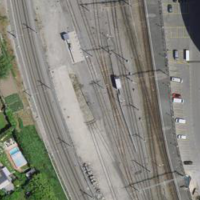
EUNIS habitat code: 57
Species observed at this site:
Eschscholzia californica
Lonicera caerulea
Cydonia oblonga